Field crop: maize
Growth stage: 2
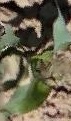
Species: maize